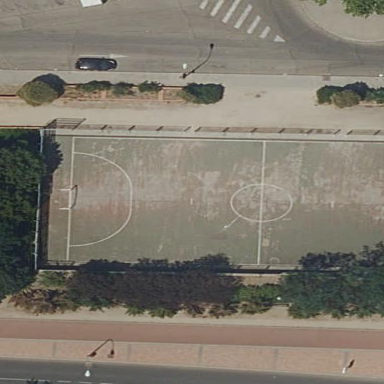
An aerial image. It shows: Futsal pitch for leisure.